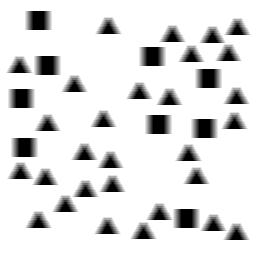
Squares: 9
Triangles: 29
Stars: 0
Total shapes: 38